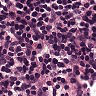
Metastatic tissue present: no